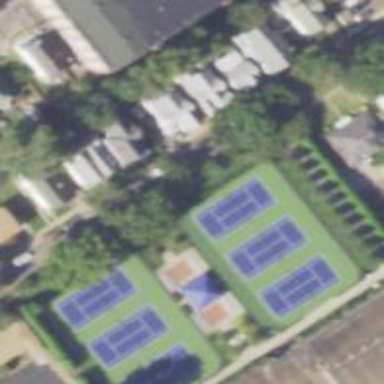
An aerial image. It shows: Tennis court on pitch designated for leisure land.